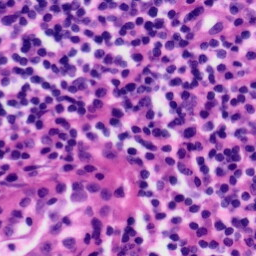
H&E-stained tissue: Tonsil